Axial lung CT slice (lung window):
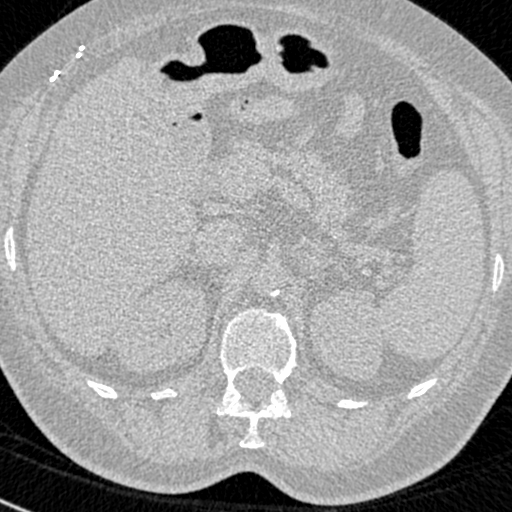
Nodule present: no